Interaction volume radius: 10 \u00c5
Interaction volume height: 20 \u00c5
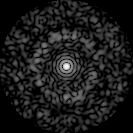
Disorder parameter: 0.8225